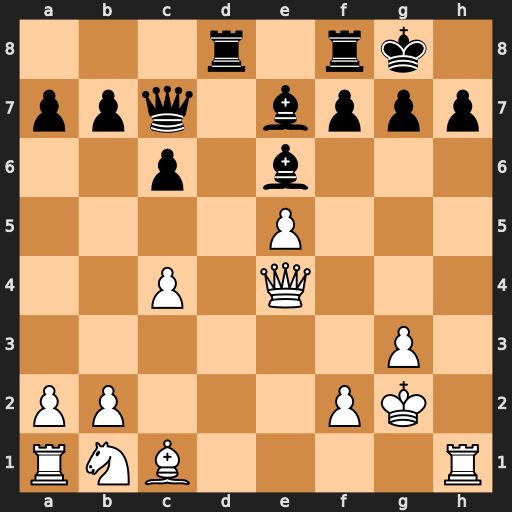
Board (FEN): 3r1rk1/ppq1bppp/2p1b3/4P3/2P1Q3/6P1/PP3PK1/RNB4R
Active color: w
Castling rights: -
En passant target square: -
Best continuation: Qxh7#